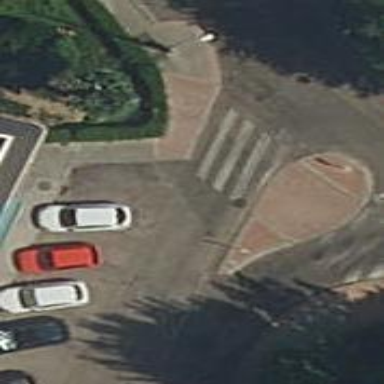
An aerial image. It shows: Uncontrolled zebra crossing on the road.